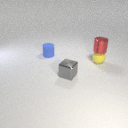
small yellow rubber sphere below small red metal cylinder